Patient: sex F, age 29
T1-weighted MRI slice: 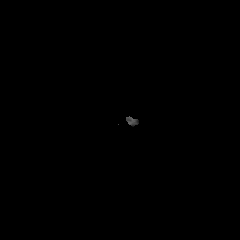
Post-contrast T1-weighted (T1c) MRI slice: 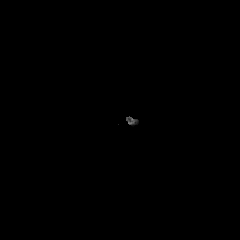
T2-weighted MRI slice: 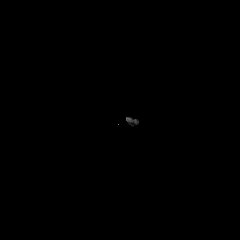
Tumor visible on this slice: no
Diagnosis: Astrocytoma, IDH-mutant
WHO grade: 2